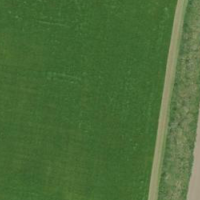
EUNIS habitat code: 52
Species observed at this site:
Corvus corone
Ardea alba
Sturnus vulgaris
Chloris chloris
Milvus milvus
Passer domesticus
Buteo buteo
Turdus merula